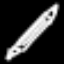
Label: pencil